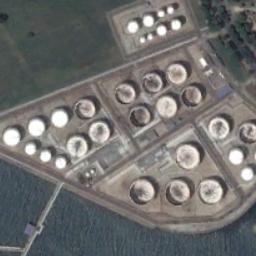
Label: storage tanks